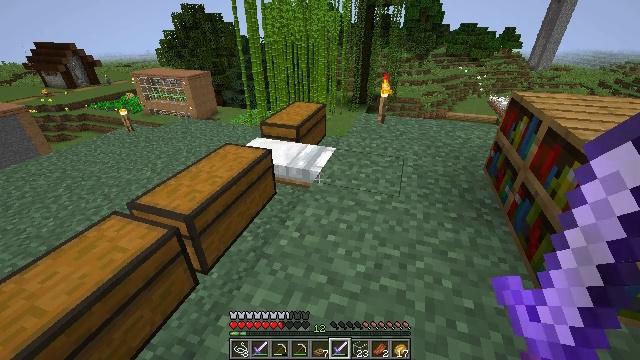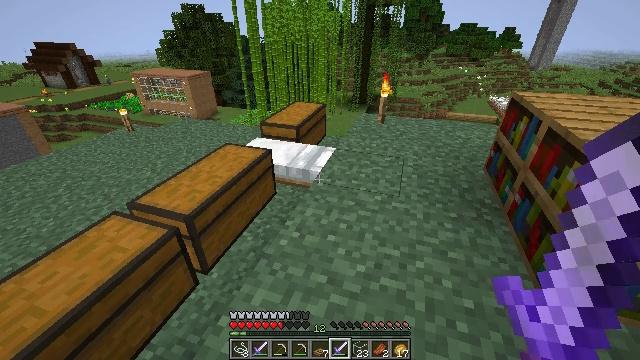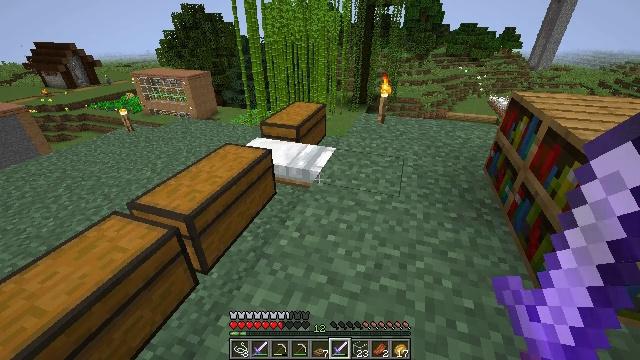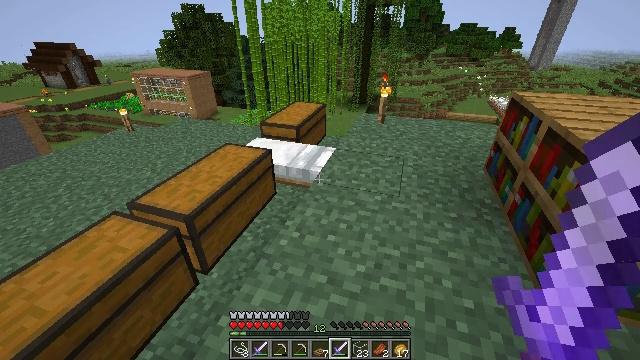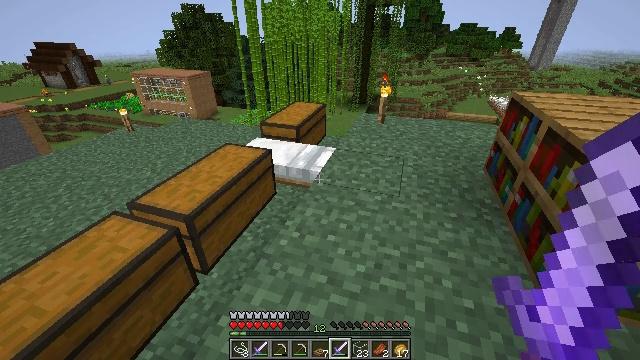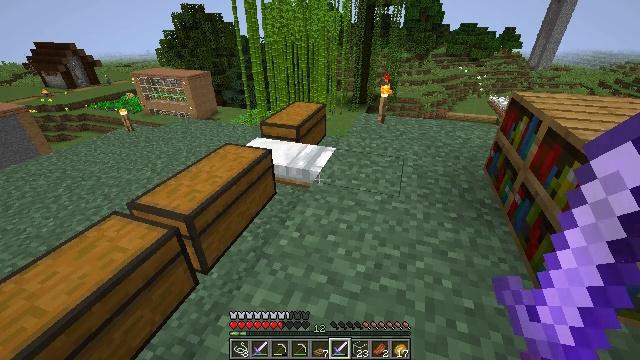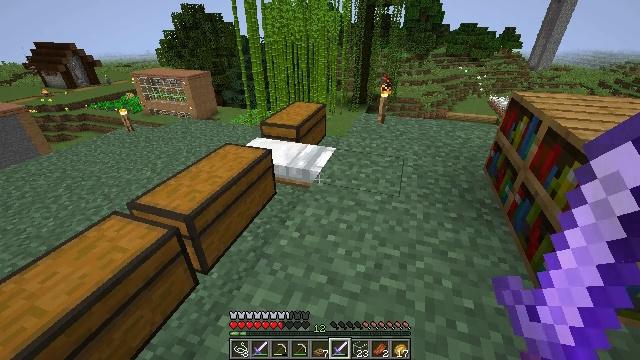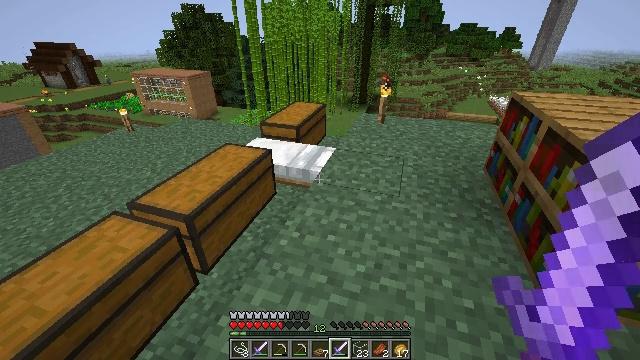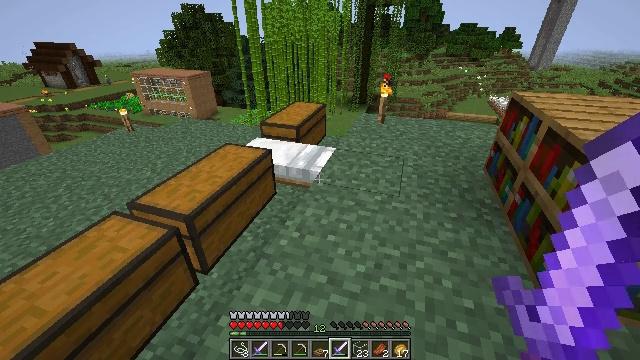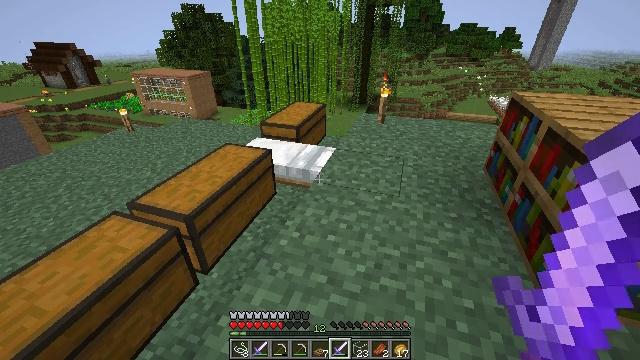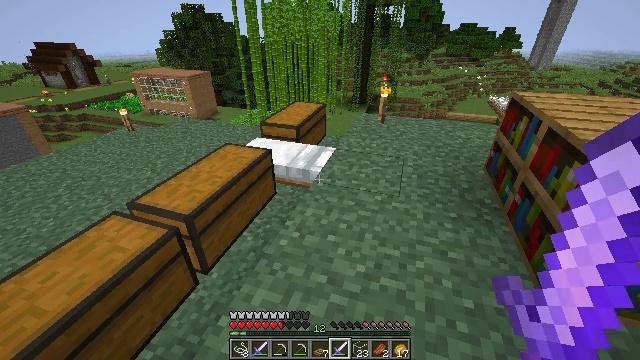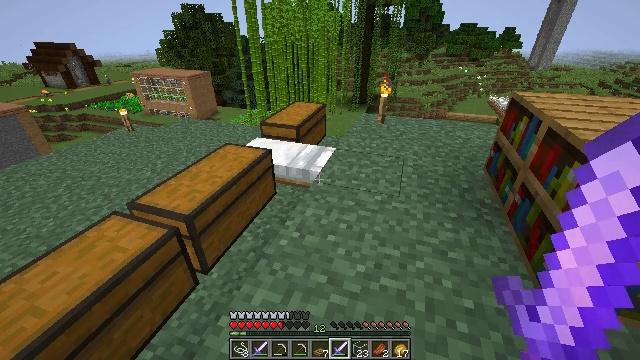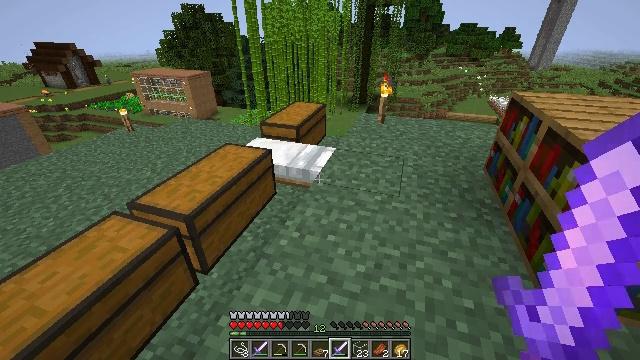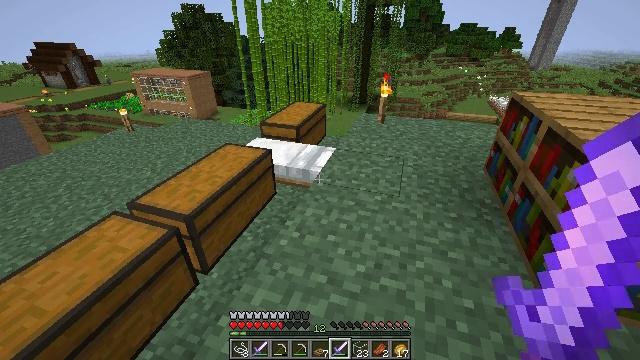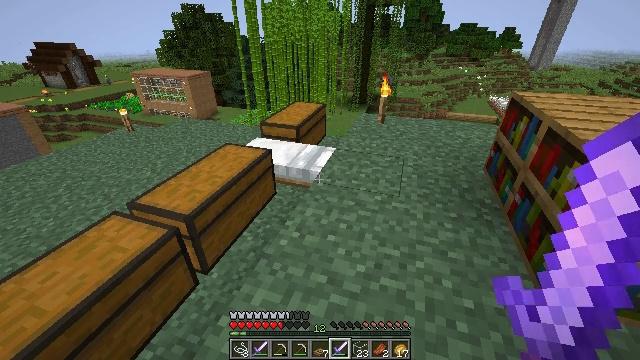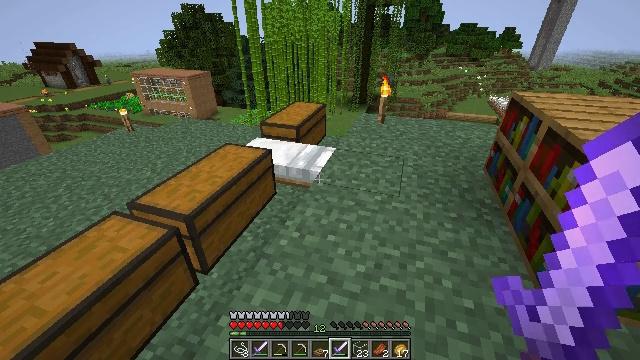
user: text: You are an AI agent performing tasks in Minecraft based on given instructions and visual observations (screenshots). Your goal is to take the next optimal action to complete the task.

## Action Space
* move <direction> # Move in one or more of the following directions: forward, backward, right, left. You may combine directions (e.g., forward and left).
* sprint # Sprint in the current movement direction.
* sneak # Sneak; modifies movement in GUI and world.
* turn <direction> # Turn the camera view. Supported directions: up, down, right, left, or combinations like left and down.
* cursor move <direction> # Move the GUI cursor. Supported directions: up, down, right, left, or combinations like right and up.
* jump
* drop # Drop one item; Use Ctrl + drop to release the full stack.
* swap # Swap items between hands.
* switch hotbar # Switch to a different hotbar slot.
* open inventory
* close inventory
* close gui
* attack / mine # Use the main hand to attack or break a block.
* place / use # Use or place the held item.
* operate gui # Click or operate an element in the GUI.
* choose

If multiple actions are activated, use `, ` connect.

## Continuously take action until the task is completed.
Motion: motion action
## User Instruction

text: Open a crafting table to craft a bookshelf.
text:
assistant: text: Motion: no_op
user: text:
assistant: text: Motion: no_op
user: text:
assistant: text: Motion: no_op
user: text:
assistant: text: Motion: no_op
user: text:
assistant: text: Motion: no_op
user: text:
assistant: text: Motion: no_op
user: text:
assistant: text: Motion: no_op
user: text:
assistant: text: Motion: no_op
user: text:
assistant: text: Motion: no_op
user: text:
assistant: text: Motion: no_op
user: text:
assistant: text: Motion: no_op
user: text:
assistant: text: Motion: no_op
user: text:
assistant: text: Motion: no_op
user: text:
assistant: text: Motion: no_op
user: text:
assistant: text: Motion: no_op
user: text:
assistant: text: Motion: no_op
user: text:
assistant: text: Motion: no_op
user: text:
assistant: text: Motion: no_op
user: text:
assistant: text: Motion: no_op
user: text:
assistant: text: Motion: no_op
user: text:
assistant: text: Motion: no_op
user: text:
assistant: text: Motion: no_op
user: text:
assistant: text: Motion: no_op
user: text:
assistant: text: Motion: no_op
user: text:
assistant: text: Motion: no_op
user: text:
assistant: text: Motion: no_op
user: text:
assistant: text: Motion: no_op
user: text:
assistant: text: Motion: no_op
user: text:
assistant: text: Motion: no_op
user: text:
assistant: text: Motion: no_op